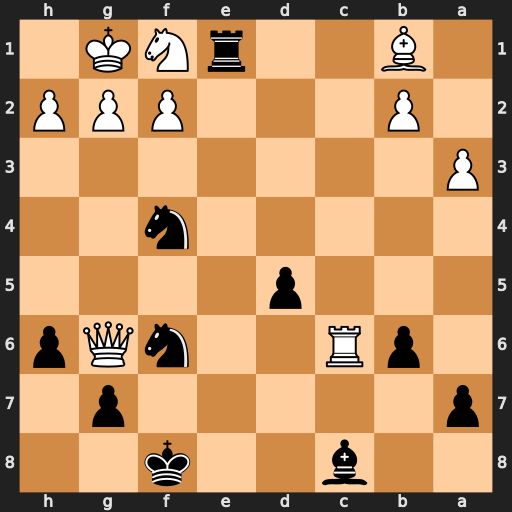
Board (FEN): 2b2k2/p5p1/1pR2nQp/3p4/5n2/P7/1P3PPP/1B2rNK1
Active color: b
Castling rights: -
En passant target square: -
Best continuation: Ne2+ Kh1 Rxf1#